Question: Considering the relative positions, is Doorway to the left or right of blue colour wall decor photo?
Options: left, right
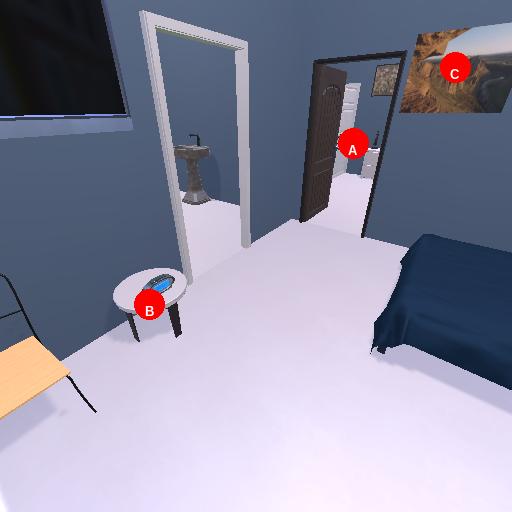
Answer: left